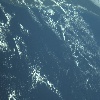
Label: water